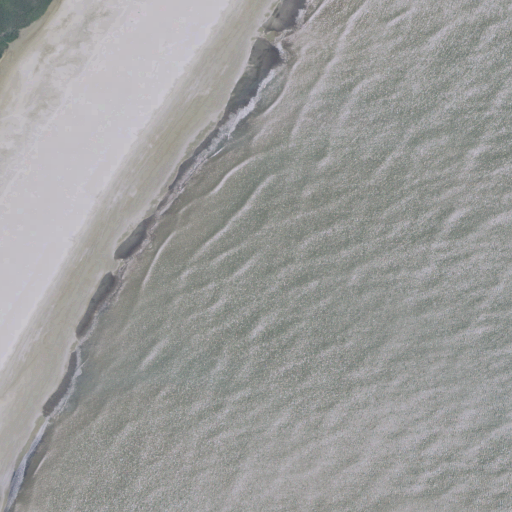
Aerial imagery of island in South Carolina named Sand Island containing herbaceous wetlands, open water, and barren land